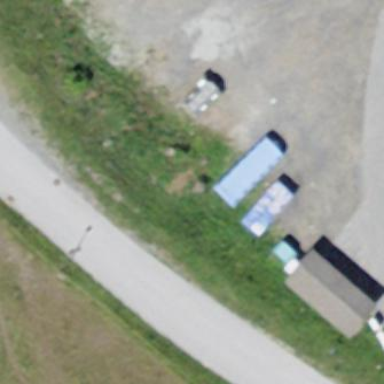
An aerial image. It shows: Recycling container at amenity designated for recycling.